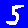
Digit: 5